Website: macys
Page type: delivery-shipping
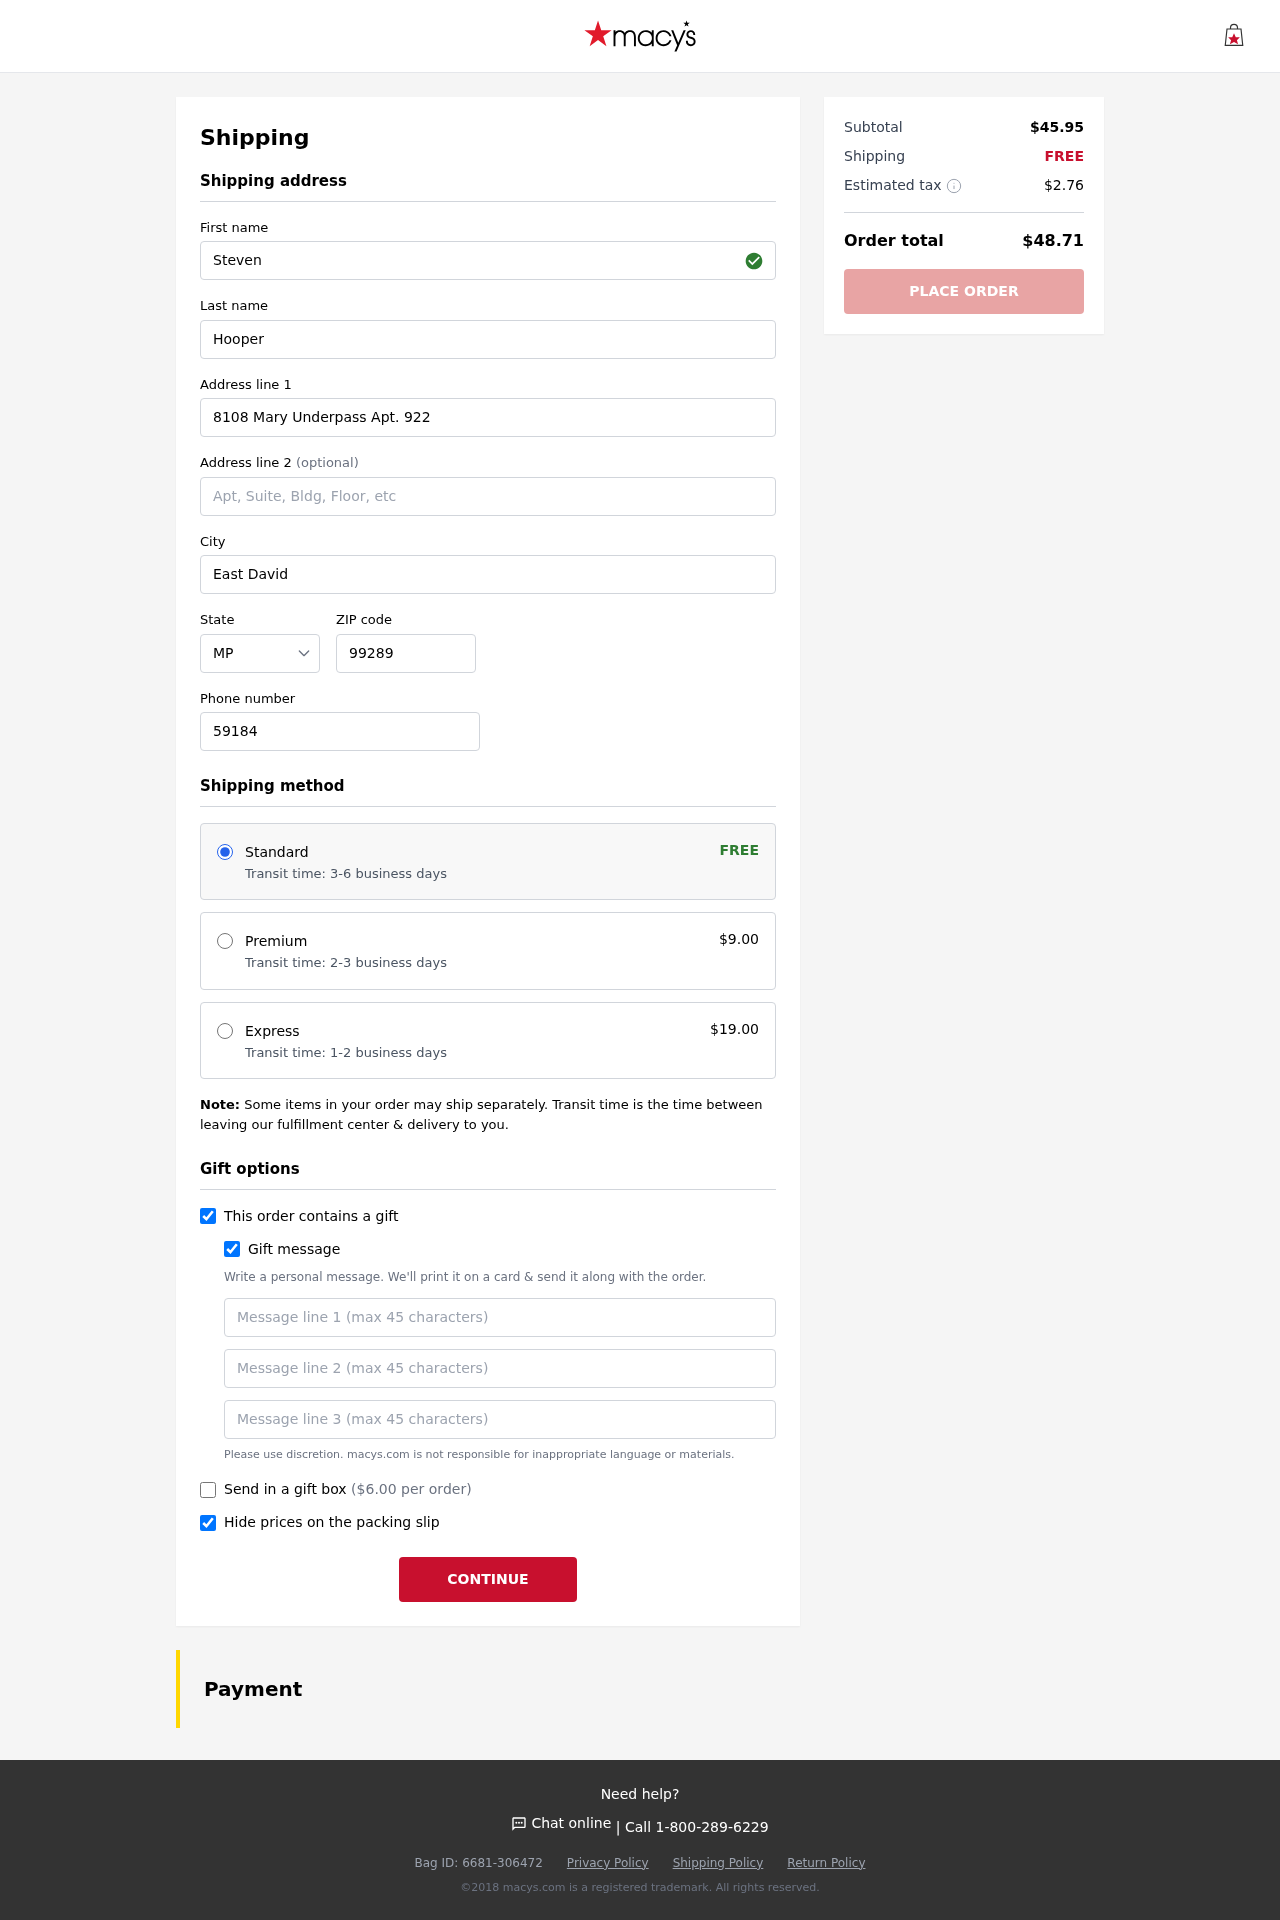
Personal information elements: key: PII_STATE_ABBR
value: MP
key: PII_FIRSTNAME
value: Steven
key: PII_LASTNAME
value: Hooper
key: PII_STREET
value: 8108 Mary Underpass Apt. 922
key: PII_CITY
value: East David
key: PII_POSTCODE
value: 99289
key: PII_PHONE
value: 5918430158
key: PII_GIFT_MESSAGE
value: Hey Robert, I thought you'd love these new running shoes to keep you moving and motivated! I know how much you enjoy hitting the trails, and I can’t wait to see where they take you next. Enjoy every step!  Steven
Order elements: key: ORDER_SHIPPING_STANDARD
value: Transit time: 3-6 business days
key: ORDER_SHIPPING_COST
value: FREE
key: ORDER_SHIPPING_PREMIUM
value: Transit time: 2-3 business days
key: ORDER_SHIPPING_PREMIUM_PRICE
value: $9.00
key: ORDER_SHIPPING_EXPRESS
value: Transit time: 1-2 business days
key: ORDER_SHIPPING_EXPRESS_PRICE
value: $19.00
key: ORDER_GIFT_BOX_PRICE
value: ($6.00 per order)
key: ORDER_SUBTOTAL
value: $45.95
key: ORDER_SHIPPING_COST2
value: FREE
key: ORDER_TAX
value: $2.76
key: ORDER_TOTAL
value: $48.71